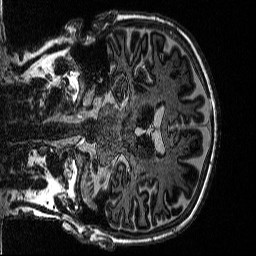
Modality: MP2RAGE
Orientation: coronal
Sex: female
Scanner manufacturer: siemens
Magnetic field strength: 3 T
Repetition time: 5 s
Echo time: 0.00292 s